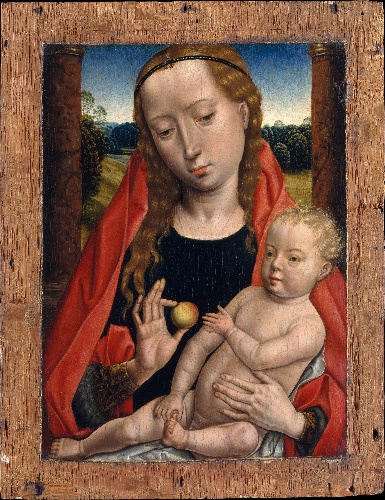
Title: Virgin and Child
Artist: Hans Memling
Artist bio: Netherlandish, early 16th century
Object type: Painting
Classification: Paintings
Medium: Oil on wood
Dimensions: Overall 10 3/4 x 8 1/4 in. (27.3 x 21 cm); painted surface 9 x 6 5/8 in. (22.9 x 16.8 cm)
Department: European Paintings
Credit line: The Jules Bache Collection, 1949
Accession year: 1949
Repository: Metropolitan Museum of Art, New York, NY
Tags: Madonna and Child|Apples